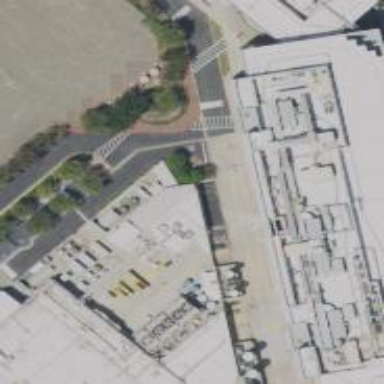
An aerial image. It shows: Part of building.